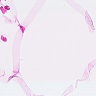
Metastatic tissue present: no